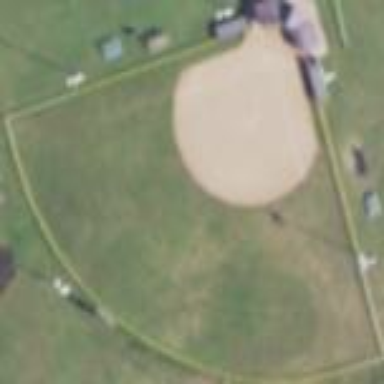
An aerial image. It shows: Baseball pitch for leisure land activities.